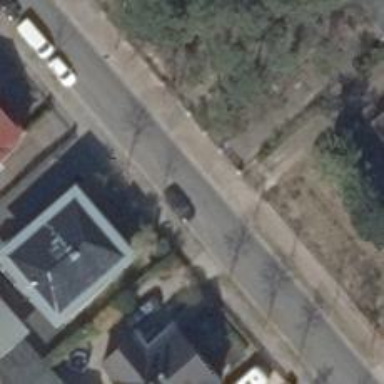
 with the right sidewalk having dirt surface."